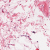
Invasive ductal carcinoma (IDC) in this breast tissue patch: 0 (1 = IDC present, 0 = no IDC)